Question: I made a custum menu in Wordpress, but it show only max 5 items, but in this case there are 8 items to show.
How can i fix this?

'''
<?php $terms = get_terms($taxonomyName, array('parent' => $pterm->term_id, 'orderby' => 'slug', 'posts_per_page'=>-1, 'hide_empty' => false));
foreach ($terms as $term) { ?>
<li><a href="<?php echo get_term_link( $term->name, $taxonomyName ); ?>"><?php echo $term->name ; ?></a>
<div class="post">
<ul class="childpost">
<?php $wpq = array ('taxonomy'=>'type','term'=>$term->slug);
$myquery = new WP_Query ($wpq); ?>
<?php while ($myquery->have_posts()) : $myquery->the_post(); ?>
<li><a href="<?php the_permalink(); ?>"><?php the_title(); ?></a>
<div class="image"><a href="<?php the_permalink(); ?>"><?php the_post_thumbnail('product'); ?></a></div></li>
<?php endwhile; ?>
'''
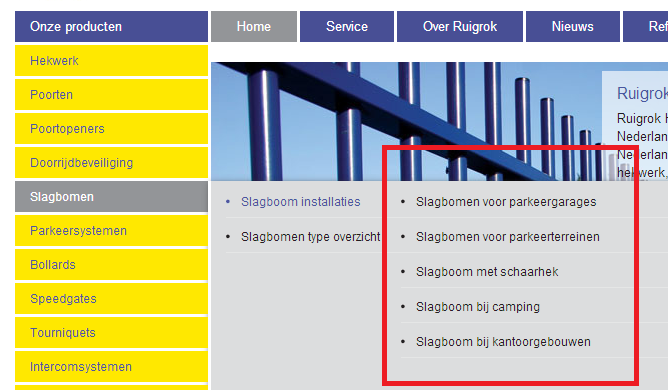
Answer: Check in your Settings under WordPress admin. You most probably have 'max blog posts to show' set to 5. Increase this to a number of your liking.